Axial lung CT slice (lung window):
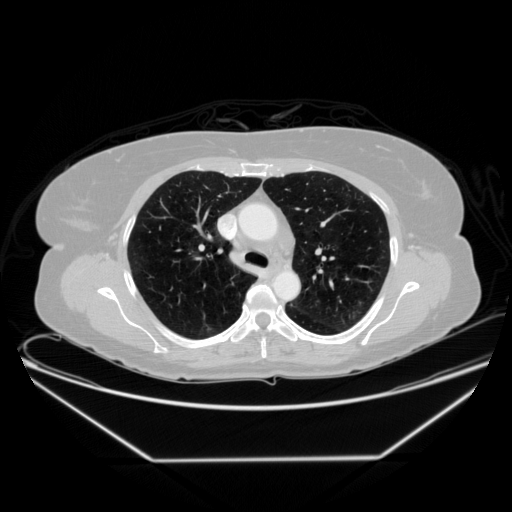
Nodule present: no